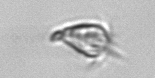
Label: Paratontonia_gracillima